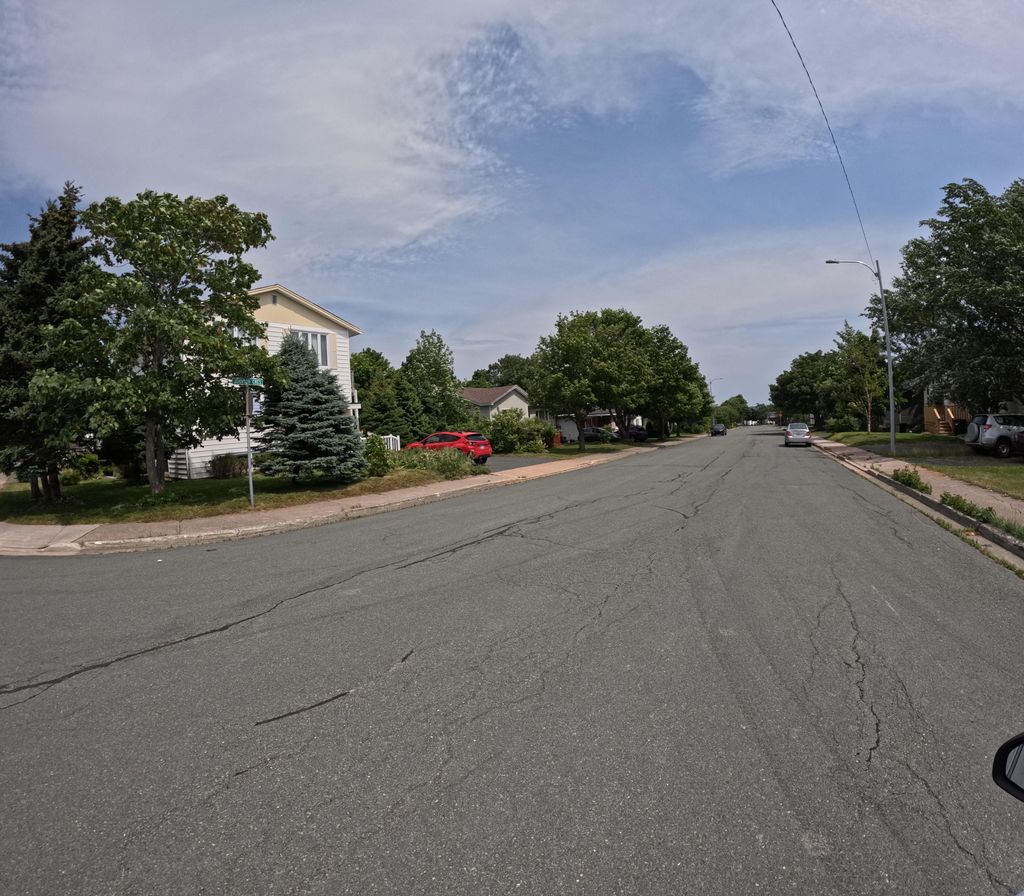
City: st_johns